【题型】填空题　【知识点】平面几何　【难度】easy
如图,在梯形 $ABCD$ 中, $DC \parallel AB$, $AD = BC$, $BD \perp AD$, 如果 $BC = 4$, $\cot \angle CDB = \frac{3}{2}$, 那么 $BD =$ \underline{\qquad}。

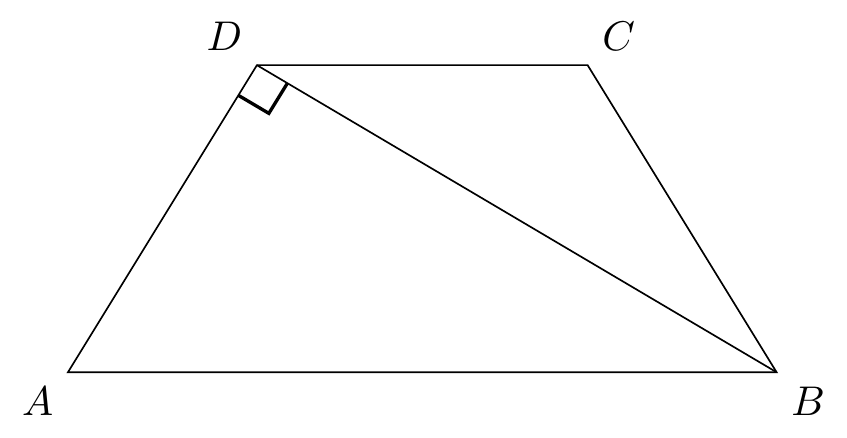
【解答】
解：$\because DC \parallel AB$，

$\therefore \angle ABD = \angle CDB$，

$\therefore \cot \angle ABD = \cot \angle CDB = \frac{3}{2}$，

在 $Rt\triangle ABD$ 中， $AD = BC = 4$， $\cot \angle ABD = \frac{BD}{AD}$，

$\therefore \frac{BD}{AD} = \frac{3}{2}$ ，即： $\frac{BD}{4} = \frac{3}{2}$，

$\therefore BD = 6$。

故答案为：6。